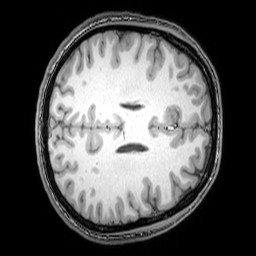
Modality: T1w
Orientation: axial
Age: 24
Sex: male
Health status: healthy
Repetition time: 0.081 s
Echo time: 0.037 s